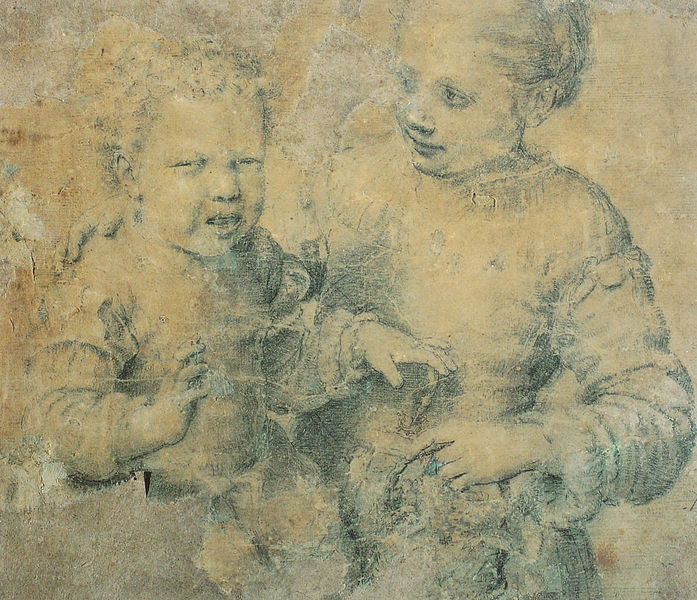
Titel: Knabe, der von einem Krebs gebissen wird
Künstler: Sofonisba Anguissola
Institution: Neapel, Museo Nazionale di Capodimonte
Schlagwörter: weiß, mädchen, finger, frisur, hell, kleid, kleider, mund, nase, ohr, schwarz, skizze, zeichnung, blick, rock, augen, barock, blass, kragen, ärmel, hals, hände, portrait, haare, lippen, locken, schulter, kinder, dutt, mieder, knaben, klein, baby, zopf, wandmalerei, junge, doppelbildnis, knabe, weinen, groß, radierung, schwester, kleinkind, trost, geflochten, wams, fresko, kleiner, bruder, trösten, zeichung, sgraffito, händer, weint, verblasst, große, gelocktes haar, mädchen junge, tröstet, sgraffiti